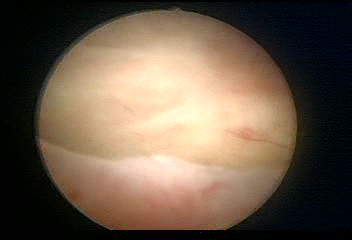
Modality: WLC
Class: Normal mucosa
Bladder cancer association: No